Question: I'm trying to copy a truth table into a 2D vector. The first number is the number of input for the table, so I take in the first line, then I start populating the vector. Here is a truth table from sample.txt:
'''
4
0 0 0 0 1
0 0 0 1 0
0 0 1 0 1
0 0 1 1 1
0 1 0 0 0
0 1 0 1 1
0 1 1 0 0
0 1 1 1 0
1 0 0 0 1
1 0 0 1 0
1 0 1 0 0
1 0 1 1 1
1 1 0 0 1
1 1 0 1 0
1 1 1 0 1
1 1 1 1 0
'''
Here is my code:
'''
#include <iostream>
#include <fstream>
#include <string>
#include <cstring>
#include <cstdlib>
#include <math.h>
#include <vector>
#include <fstream>
using namespace std;
string getFileName();
string userFile;
fstream file;
int width;
vector < vector <int> >newArray; // 2d array as a vector of vectors
int main() {
vector < vector <int> >array; // 2d array as a vector of vectors
int row = 0; // Row counter
int col = 0;
int count = 0;
int add = 0;
userFile = getFileName();
// Read file
file.open(userFile.c_str(), ios::in); // Open file
if (file.is_open()) { // If file has correctly opened...
// Output debug message
cout << "File correctly opened" << endl;
string nLine;
string line;
getline(file, nLine);
width = atoi(nLine.c_str());
cout << "Width: " << width << endl;
// Dynamically store data into array
while (getline(file, nLine)) { // ... and while there are no errors,
vector <int> rowVector(width-1); // vector to add into 'array' (represents a row)
array.push_back(rowVector); // add a new row,
cout << "row" << row <<": ";
col = 0;
for(std::string::size_type i = 0; i < nLine.size(); ++i) { //iterate string
if(nLine[i] == '1'){
array[row][col] = 1;
cout << " Col " << col << ": " << array[row][col];
col++;
}
else if(nLine[i] == '0'){
array[row][col] = 0;
cout << " Col " << col << ": " << array[row][col];
col++;
}
else{ //skip spaces
}
}
cout << endl;
row++; // Keep track of actual row
}
}
else cout << "Unable to open file" << endl;
file.close();
cout << "Copied" << endl;
for(int i = 0; i < row; i++){
for(int j = 0; j <= width; j++){
cout << array[i][j] << " ";
}
cout << endl;
}
//erase lines that have output of 0
// for(int i = 0; i < row; i++){
// if(array[i][width] == 0){
// cout << i << " " << array[i][width]<< endl;
// array.erase(array.begin() + i);
// count++;
// }
// }
row -= count;
cout << "New rows: " << row << endl;
return 0;
}
string getFileName(){
cout << "Enter file name pls: " << endl;
cin >> userFile;
file.open(userFile.c_str(), ios::in); // Open file
if (file.is_open()) { // If file has correctly opened...
cout << "File correctly opened" << endl;
}
else {
cout << "Unable to open file" << endl;
getFileName();
}
file.close();
return userFile;
}
'''
And here is a screenshot of the execution:

The rows and columns all seem to be correct when I output them as I place them into the vector, but then when I go back, the first 8 lines or so are completely wrong and the rest are correct...I am not sure why. I print it right after I close the file(line 67), after the if(file.is_open()) statement.
Thanks for the help in advance,
All the best
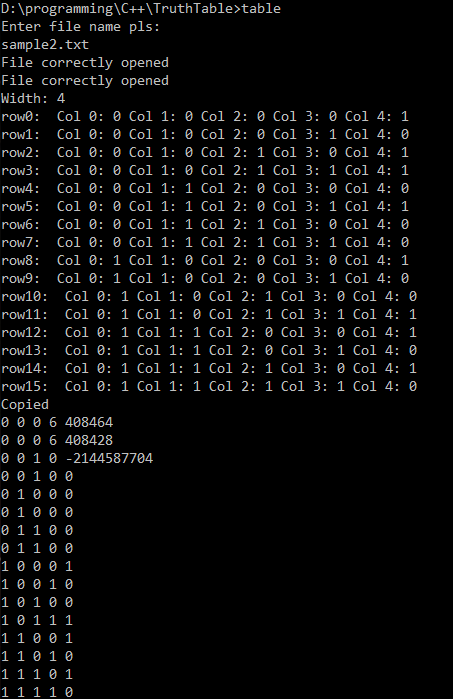
Answer: In this line
'''
vector <int> rowVector(width-1); // vector to add into 'array' (represents a row)
'''
you declare size of 'rowVector' is 'width-1', in this test case your 'width' is '4', so size of 'rowVector' is 3. But your test case has 5 column with '0' or '1'. So you trying to access out of bounds index which shows undefined behavior.
To solve this make 'rowVector' size equals to 'width+1'
'''
vector <int> rowVector(width+1); // vector to add into 'array' (represents a row)
'''